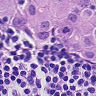
Metastatic tissue present: yes